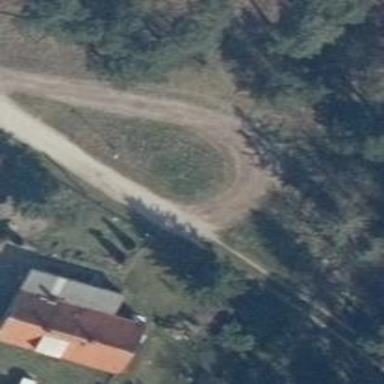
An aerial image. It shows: Turning loop on the road.